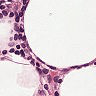
Metastatic tissue present: no